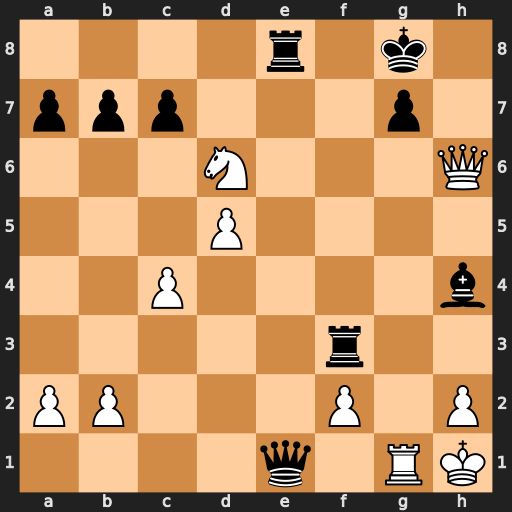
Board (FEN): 4r1k1/ppp3p1/3N3Q/3P4/2P4b/5r2/PP3P1P/4q1RK
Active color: w
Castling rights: -
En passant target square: -
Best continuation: Qxg7#